Question: Goal:
If finding the word "Total" in a cell, the current row with word "Total" as a start point (with letter D in the column) and all the way to the letter H shall have a light grey background color. If not having "Total", the background shall be default.
Problem:
How should I do it by using VBA?

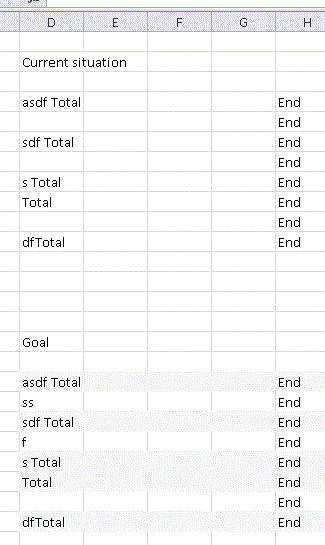
Answer: You could try it with conditional formatting.
Just select the cell and go to "Format" -> "Conditional formatting" (well that's the path in Excel 2003, don't know 2007 or later)
But you can do it with a macro if you want to.
Here is an example how to do it:
'''
Sub RowsToGrey()
Dim r As Long, i As Long
r = Cells(Rows.Count, 4).End(xlUp).Row
For i = 1 To r
If InStr(Cells(i, 4), "Total") Then
Range(Cells(i, 4), Cells(i, 8)).Interior.ColorIndex = 15
Else
Range(Cells(i, 4), Cells(i, 8)).Interior.ColorIndex = 0
End If
Next i
End Sub
'''
I hope that helps.